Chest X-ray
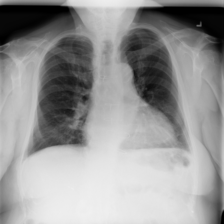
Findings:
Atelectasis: positive
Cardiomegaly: negative
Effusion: negative
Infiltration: negative
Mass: negative
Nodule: negative
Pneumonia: negative
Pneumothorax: negative
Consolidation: negative
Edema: negative
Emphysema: negative
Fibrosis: negative
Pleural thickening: negative
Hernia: negative